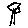
Label: tree